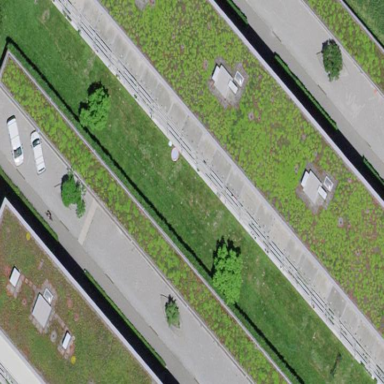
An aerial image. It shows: Flat roof building used as bicycle parking facility.